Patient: sex M, age 26
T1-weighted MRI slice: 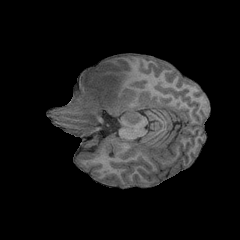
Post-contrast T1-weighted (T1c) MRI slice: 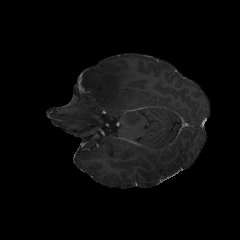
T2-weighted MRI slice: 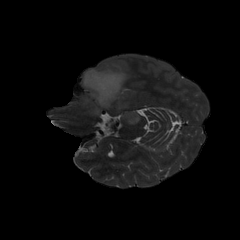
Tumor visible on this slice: yes
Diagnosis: Astrocytoma, IDH-mutant
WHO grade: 3